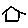
Label: house